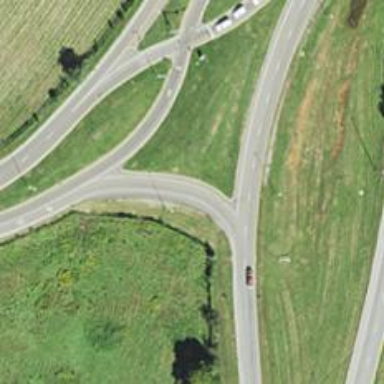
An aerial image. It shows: Trunk_link highway at diverging diamond interchange (DDI) junction.